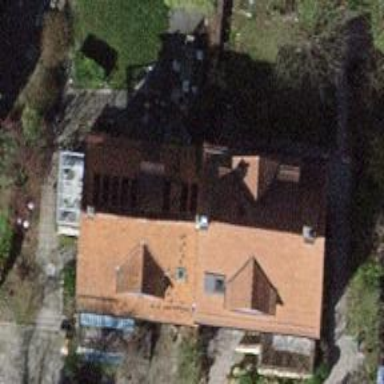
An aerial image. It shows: Building with gabled roof.